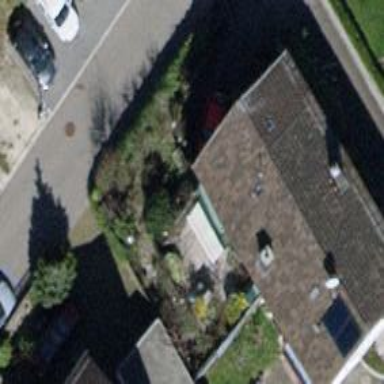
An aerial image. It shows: Building with tiled roof.